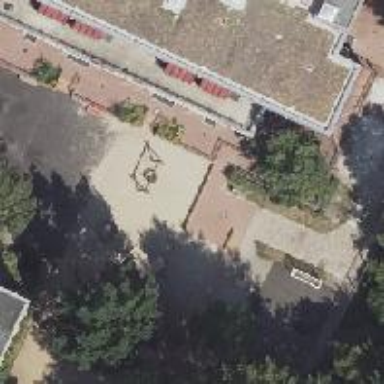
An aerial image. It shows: Playground with swings.